Question: MVC 4, C#.
In my razor view I have:
'''
@Html.EditorFor(model => model.ActionObject.StartDate)
'''
Which is annotated in my model with:
'''
[DataType(DataType.Date)]
[DisplayFormat(DataFormatString = "{0:yyyy-MM-dd}", ApplyFormatInEditMode = true)]
public System.DateTime? StartDate { get; set; }
'''
In the view, it is set like so, with date picker:

Notice how it is mm/dd/yyyy. How can I change this dynamically based on the user? The user can set there culture to whatever they want.
Normally I can do:
'''
.ToString("d", culture)
'''
Where culture is set dynamically. But this doesn't work for @Html.Editfor.
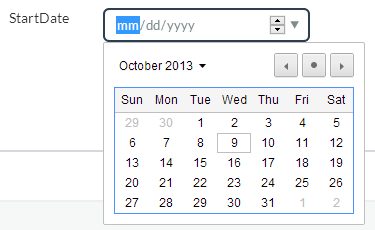
Answer: This is the native representation for HTML 5 in Google Chrome. You can't change this format. The display format comes from user Culture / Localization config in his OS.
If you want to format this as you want, remove the '[DataType(DataType.Date)]', rendering a default and then use a or another one to render a better date field.